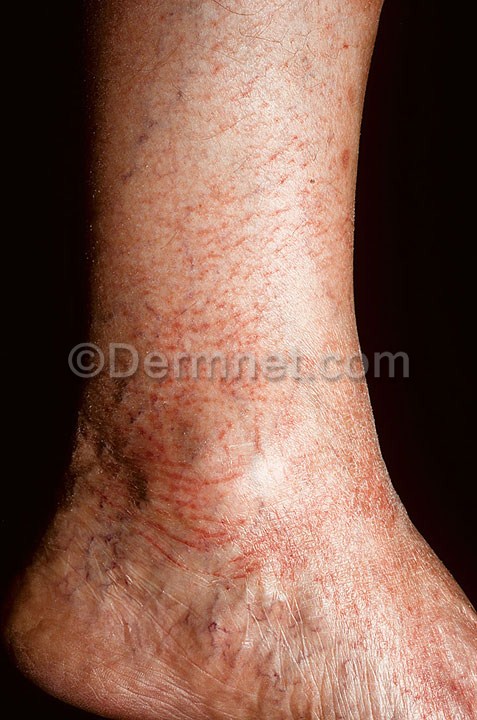
Disease: Eczema Photos